Question: I am using Instrument Tool for Tracing and improving my Application.
I want to know what does "Allocations List" do in Instruments.

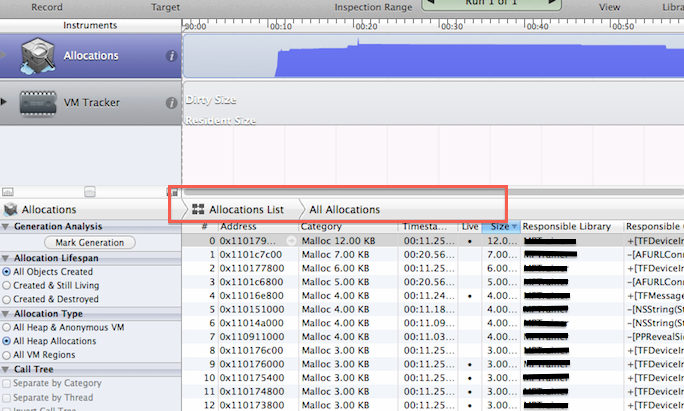
Answer: The allocations list shows every memory allocation your app makes. If you open the extended detail view, you can step through each allocation. In most situations examining every memory allocation is unnecessary because iOS apps make so many memory allocations.
Most people will use the statistics and call tree views more than the allocations list. The statistics view lets you see how much memory your app is using. The call tree view lets you find the places in your code that are allocating the most memory. But the allocations list is there when you need to dig deeper into your app's memory allocations.
Most of the columns are self-explanatory. The timestamp tells you when the memory allocation occurred, relative to application launch. The Live column tells you if the memory has been freed. If there's a dot in the Live column, the memory has not been freed. The responsible library is the library that allocated the memory. The responsible caller is the function that allocated the memory. The address is the address where the memory was allocated.
The Category column is the toughest to explain. In your screenshot, all the categories are Malloc, which are general memory allocations. Instruments separates these allocations according to the size of the allocation, which is why there are Malloc 3 KB, 4 KB, 5 KB, 6 KB, 7 KB, and 12 KB in your screenshot. Other common categories are Apple's classes, which have the prefixes NS, UI, and CF.